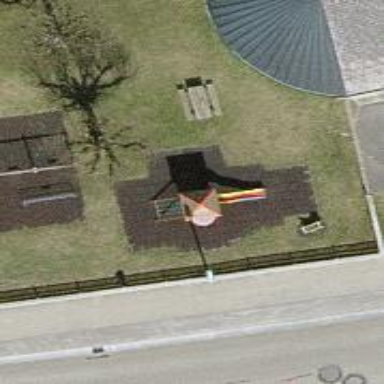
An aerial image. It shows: Playground area for leisure activities on the land.